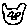
Label: cat